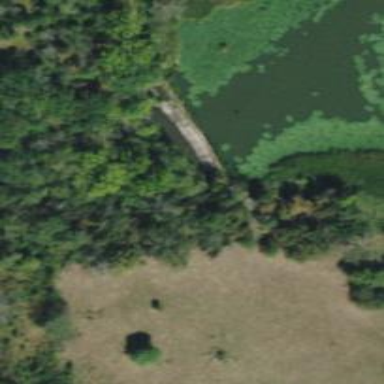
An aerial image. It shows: Dam across waterway.